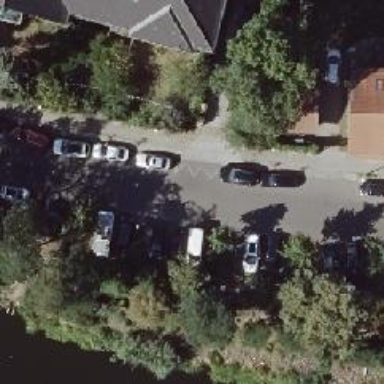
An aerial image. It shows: Residential road with asphalt surface. There is parallel on-street parking on the right side and perpendicular on-kerb parking on the left side.